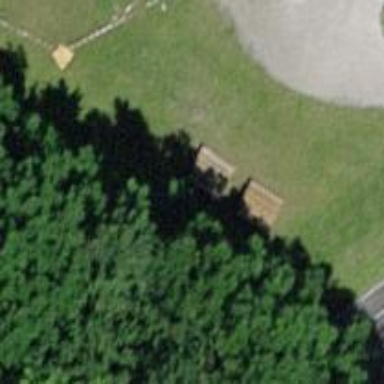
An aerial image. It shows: Picnic table located in leisure land area.